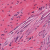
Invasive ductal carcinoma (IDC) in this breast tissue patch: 1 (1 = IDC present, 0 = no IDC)